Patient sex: F
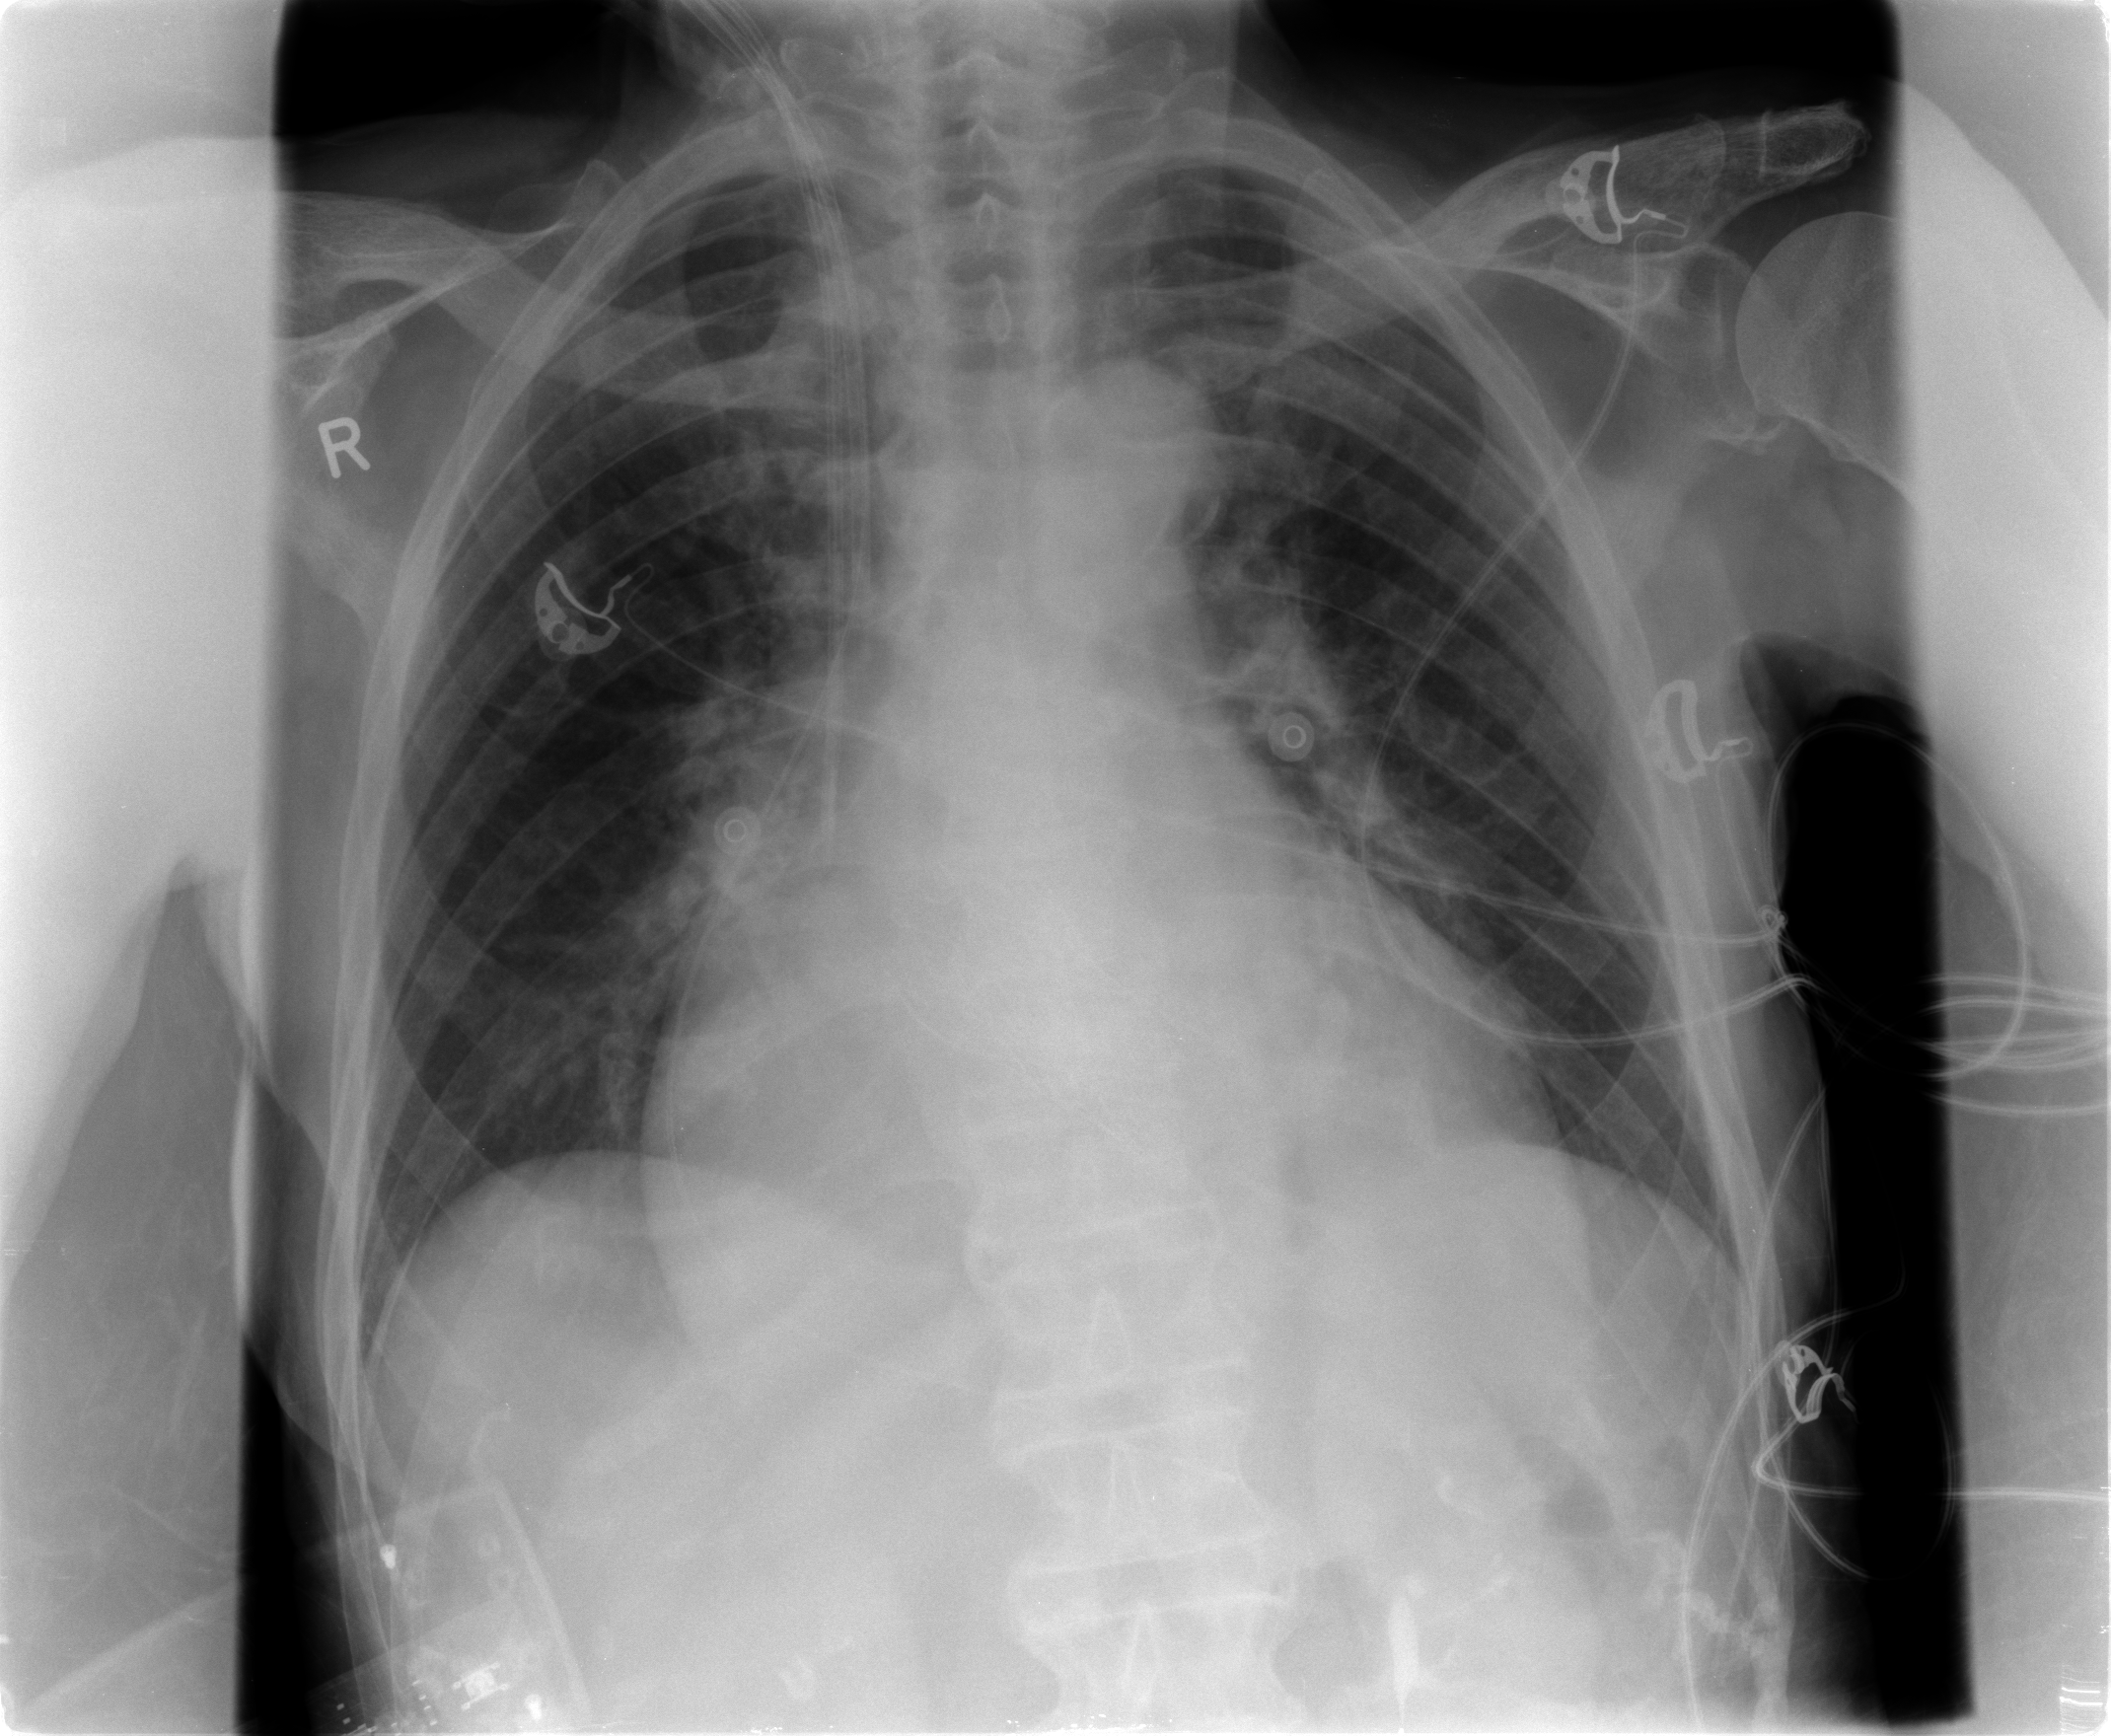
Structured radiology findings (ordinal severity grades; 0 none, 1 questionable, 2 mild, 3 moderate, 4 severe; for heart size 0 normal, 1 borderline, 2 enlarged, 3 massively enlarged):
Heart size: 2
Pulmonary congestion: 2
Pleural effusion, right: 0
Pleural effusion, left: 0
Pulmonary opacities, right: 0
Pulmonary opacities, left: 0
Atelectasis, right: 2
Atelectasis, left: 2